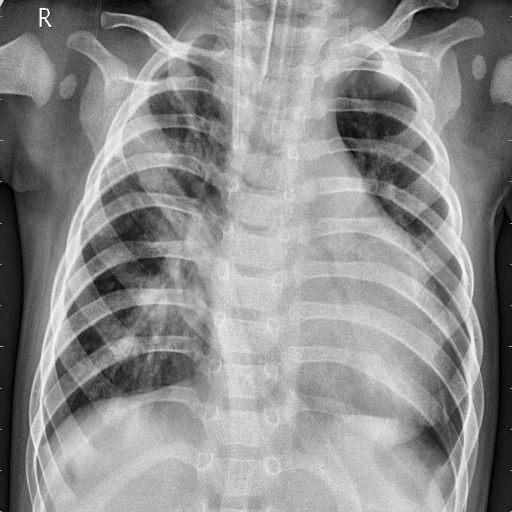
Finding: PNEUMONIA